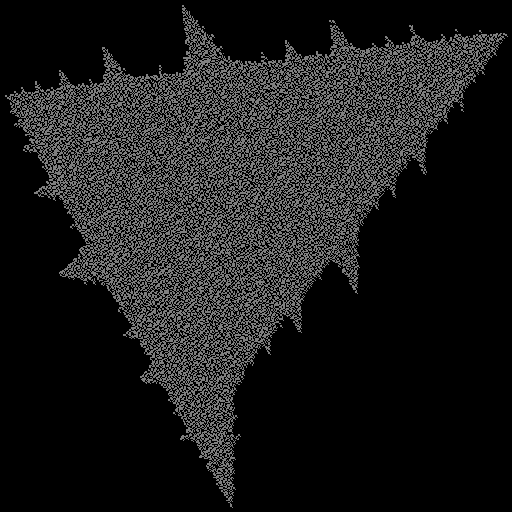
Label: a1